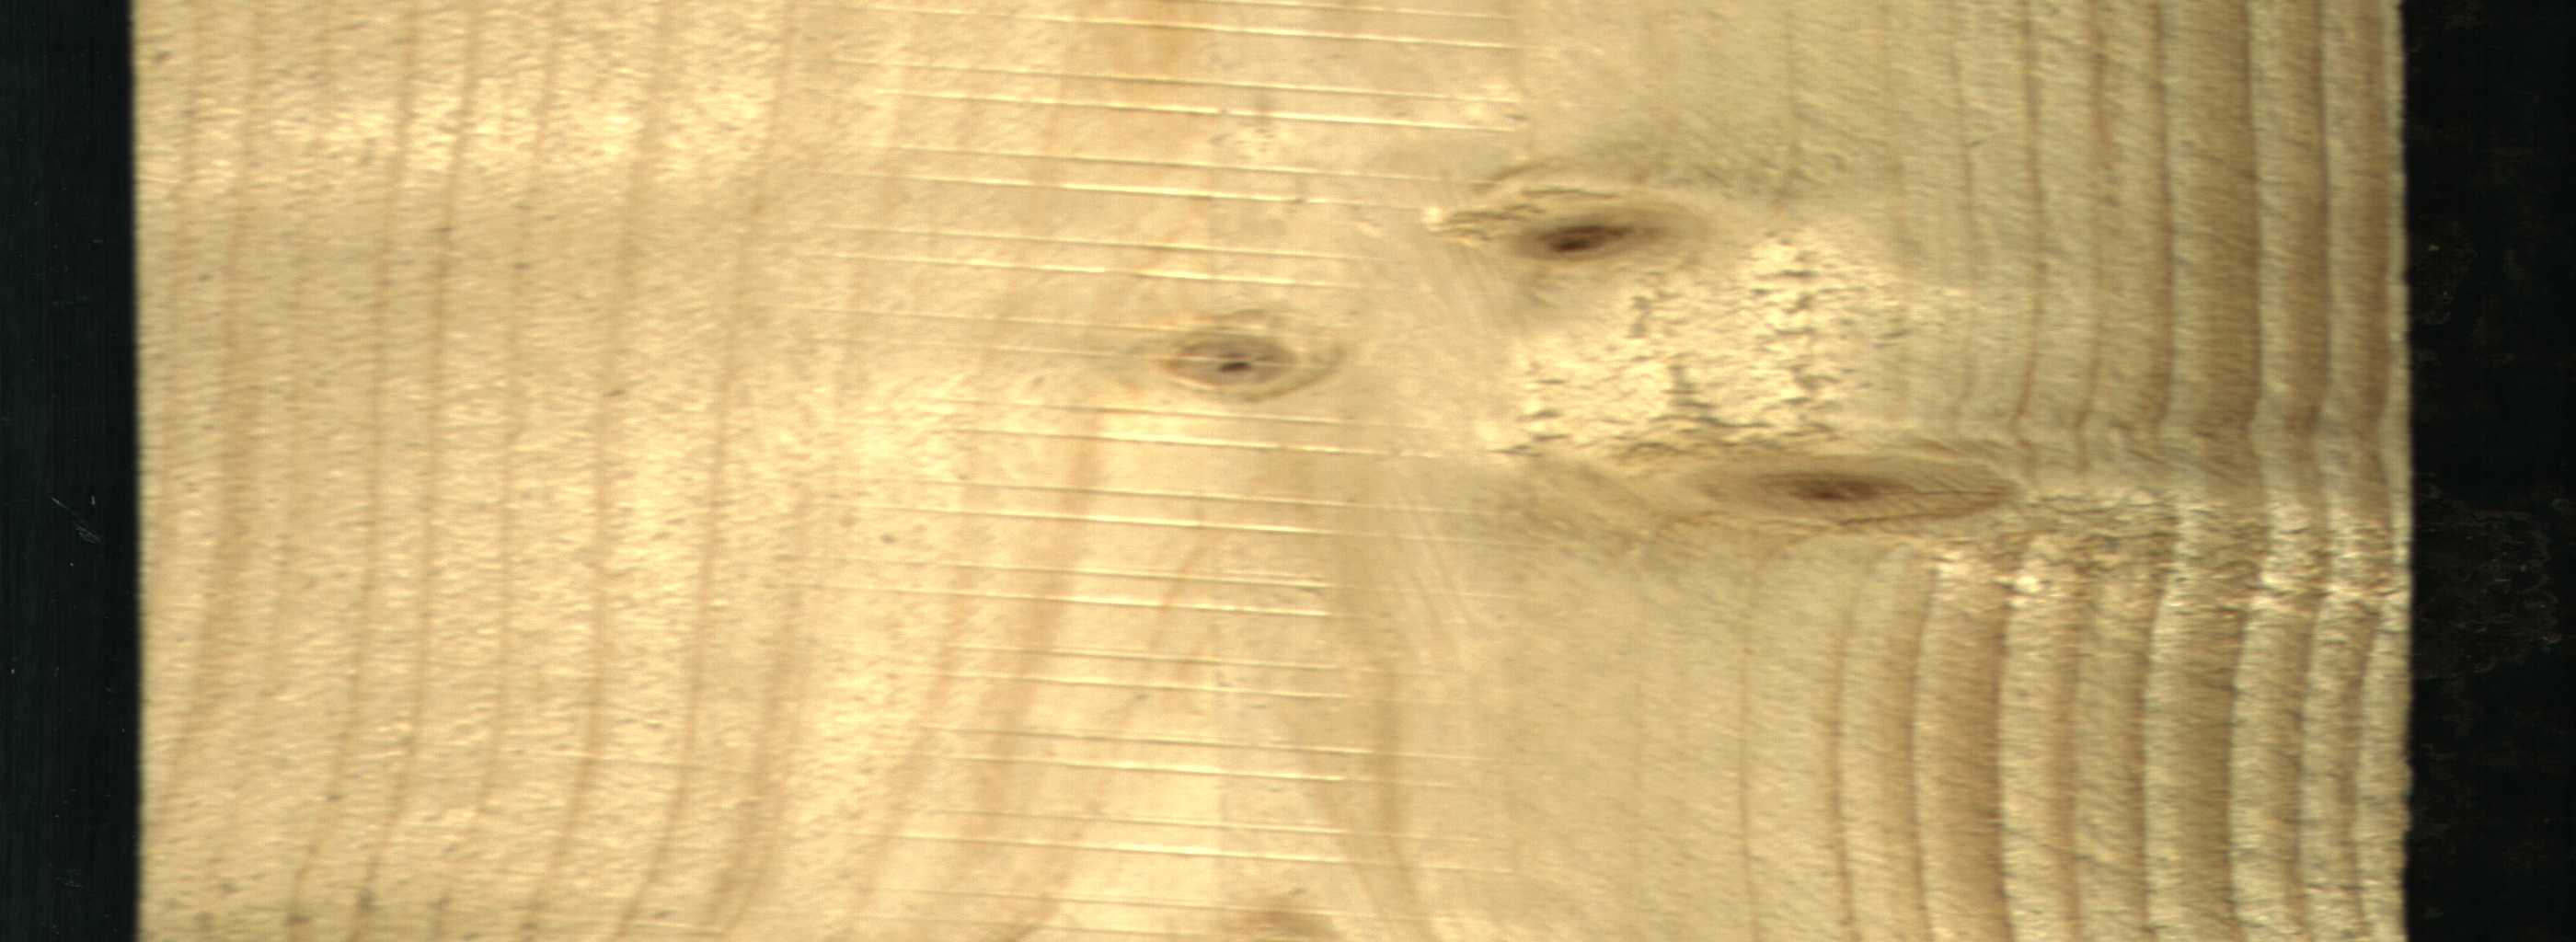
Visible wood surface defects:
Live_Knot
Live_Knot
Live_Knot